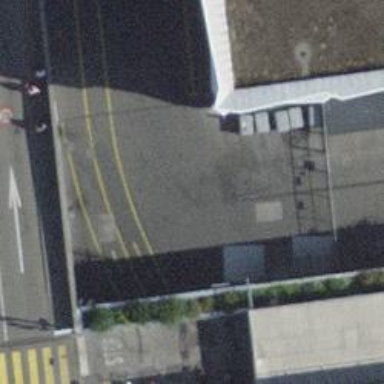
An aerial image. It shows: Bicycle rental service.